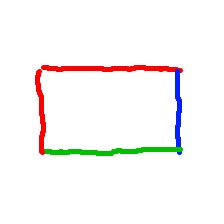
Shape: rectangle